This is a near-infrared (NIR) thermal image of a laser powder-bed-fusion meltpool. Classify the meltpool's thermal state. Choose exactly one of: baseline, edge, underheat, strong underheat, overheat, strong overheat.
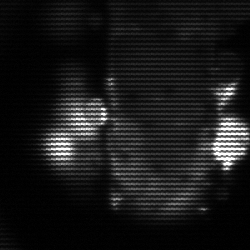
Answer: strong underheat